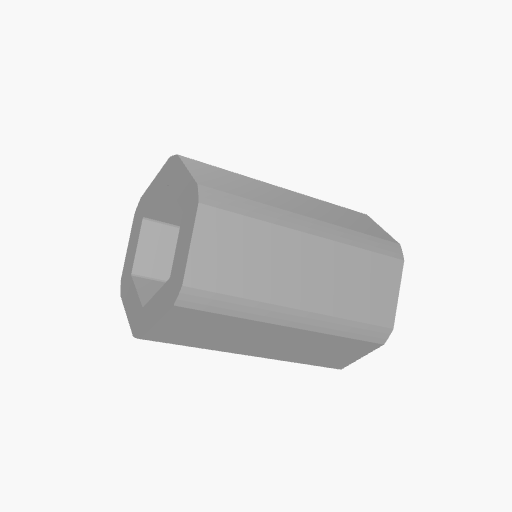
Part: Spacer8RID12ROD16